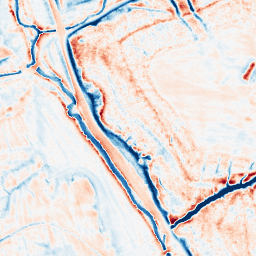
Category: edge_preserving
Decomposition family: anisotropic_diffusion
Decomposition parameters: iterations: 50
kappa: 50
gamma: 0.15
Upsampling method: bspline
Upsampling parameters: scale: 4
Upsampling scale: 4